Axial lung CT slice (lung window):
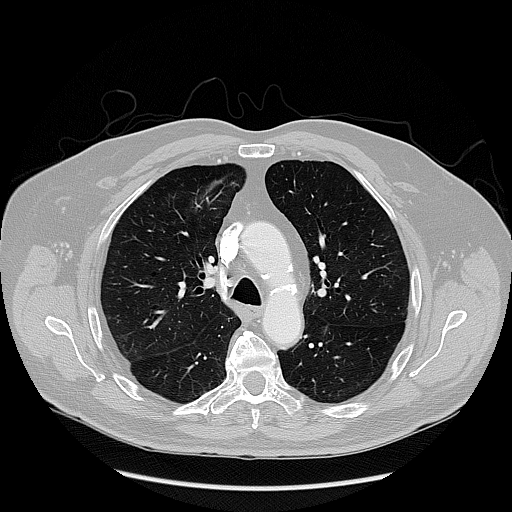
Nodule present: no